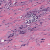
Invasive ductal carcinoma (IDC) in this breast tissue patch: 1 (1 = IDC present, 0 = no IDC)